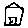
Label: house